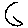
Label: moon